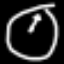
Label: clock